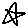
Label: star